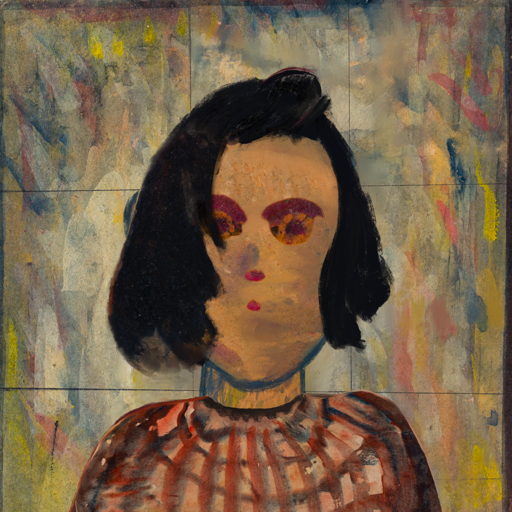
Background: GypsyMother, Head And Neck Front: In_The_Sun, Face Front: Doll, Bust: Orphan, Hair Front: Mosgoul, Head Accessory: Blank, Second Necklace: Blank, Necklace: Blank, Baby: Blank